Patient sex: M
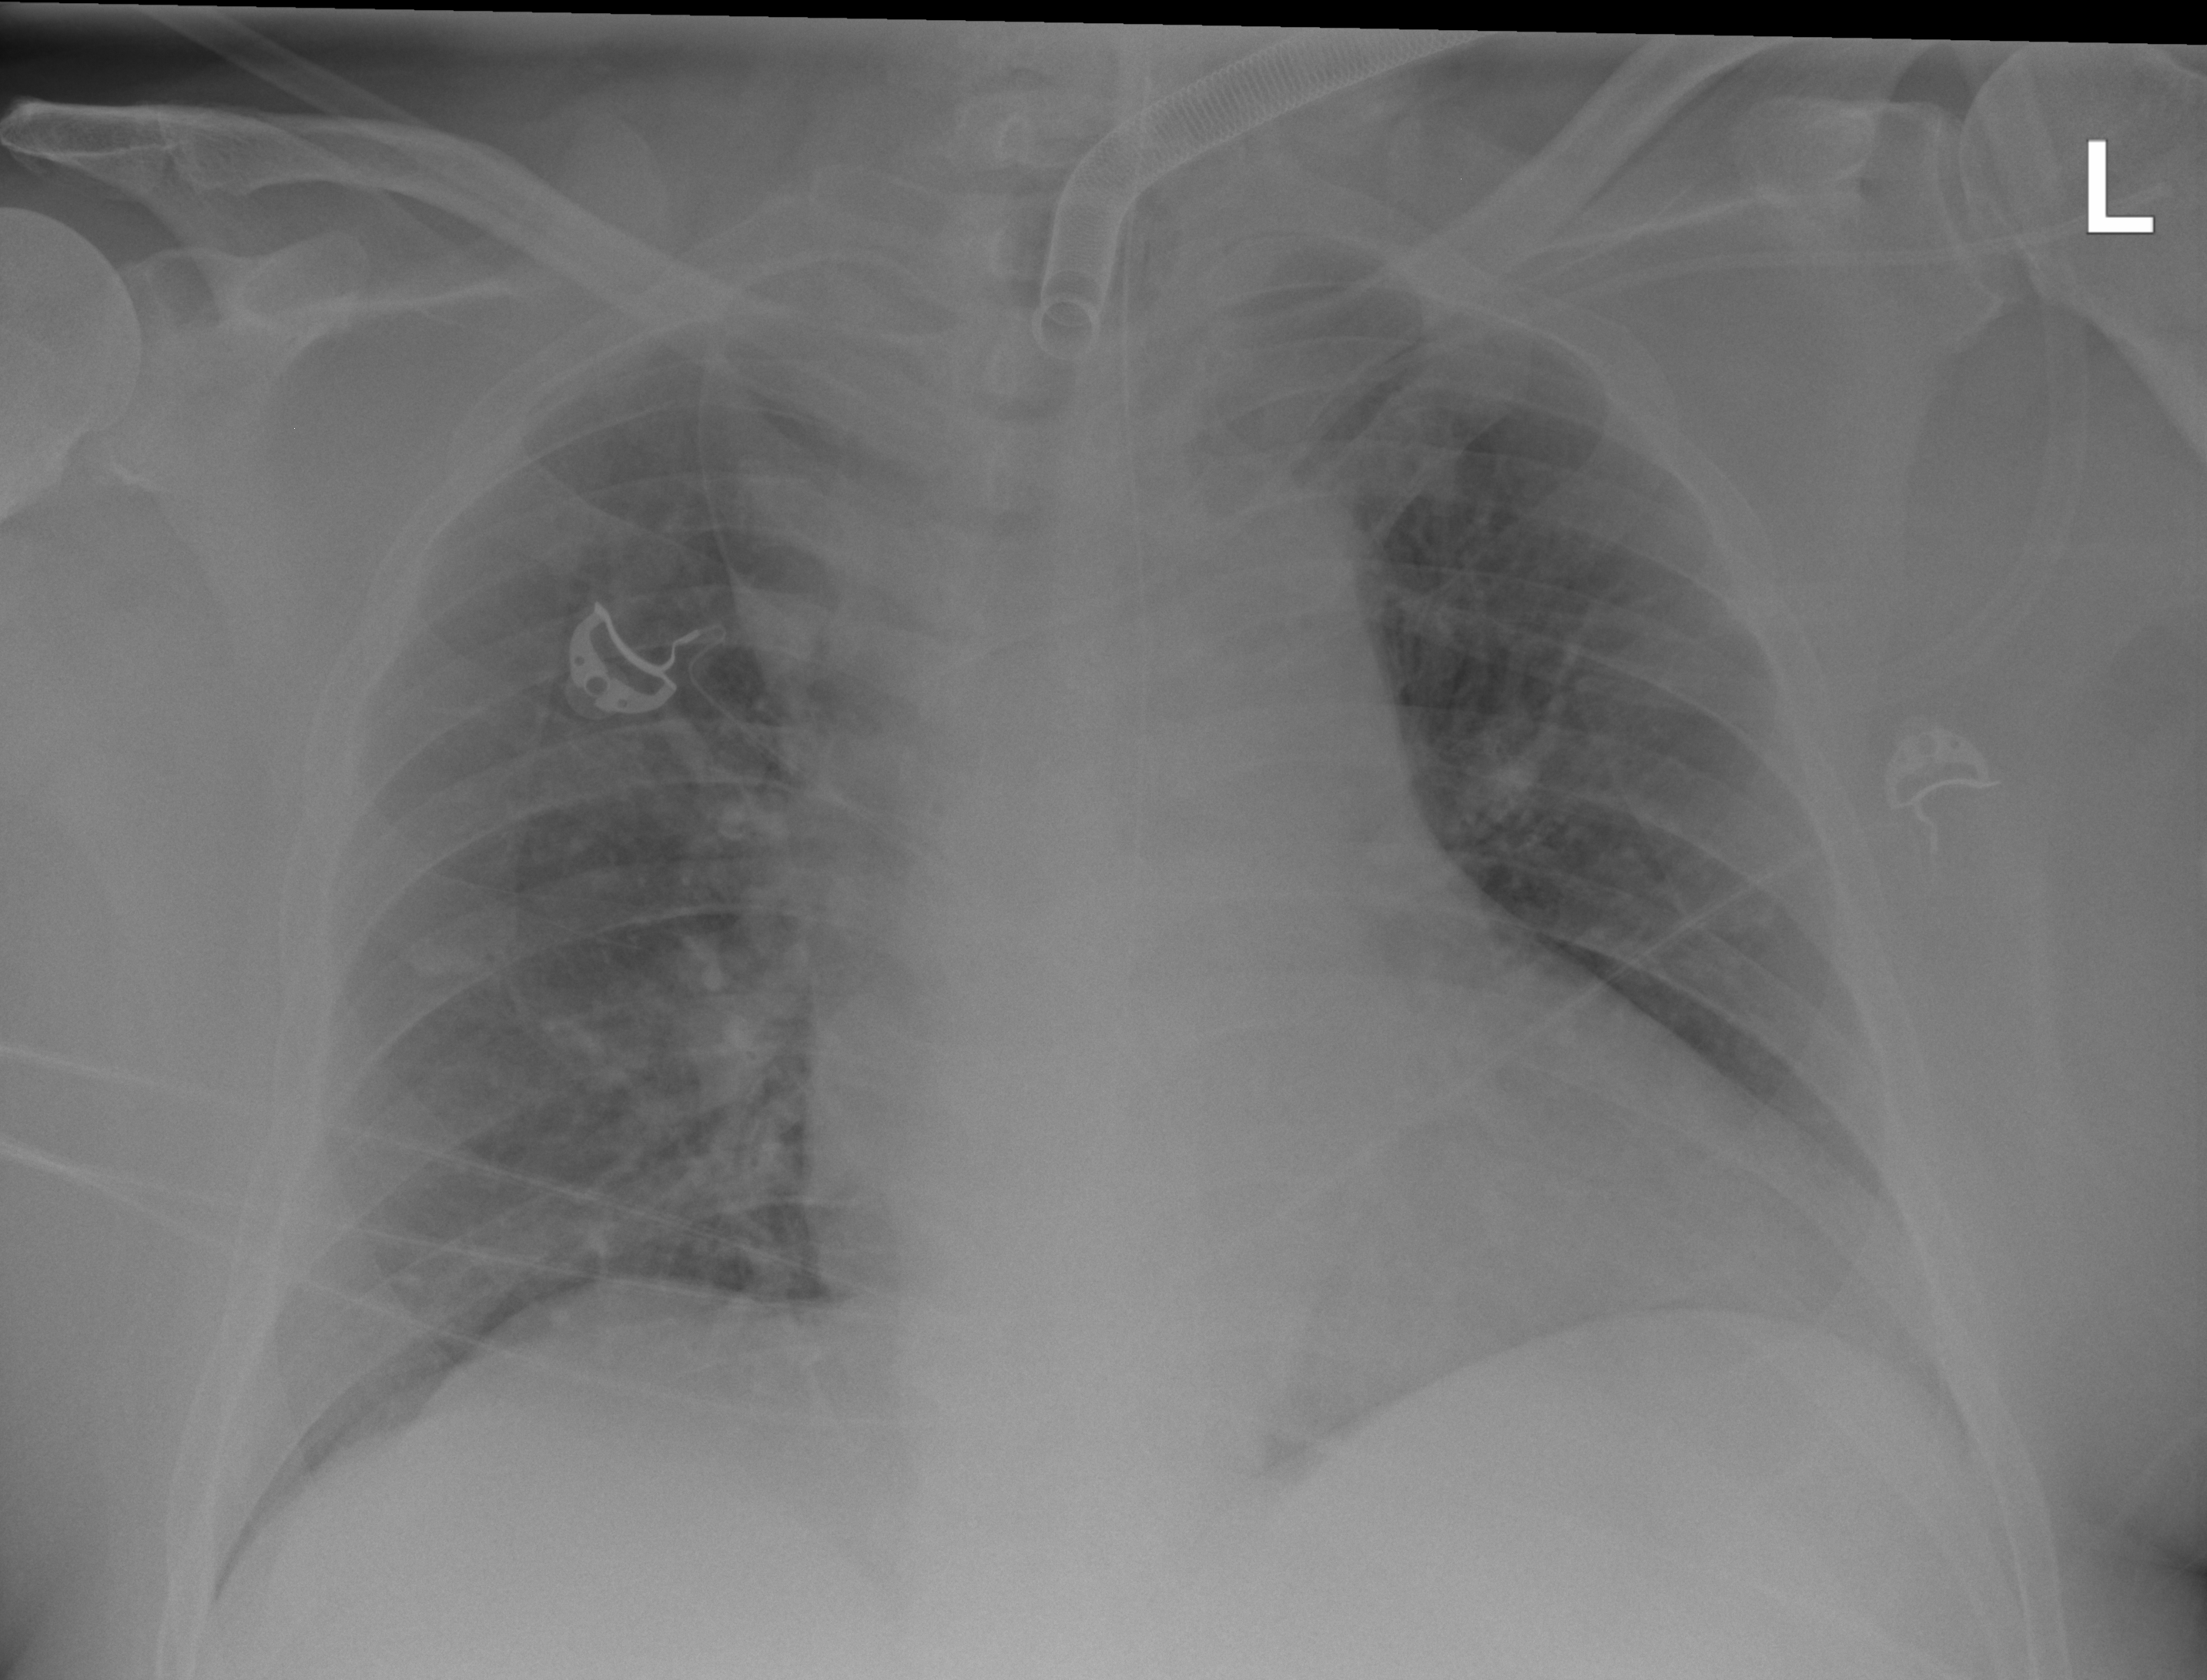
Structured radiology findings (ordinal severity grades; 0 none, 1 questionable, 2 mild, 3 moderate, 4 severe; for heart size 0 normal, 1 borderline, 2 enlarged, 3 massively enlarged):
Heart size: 2
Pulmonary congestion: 2
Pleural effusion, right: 0
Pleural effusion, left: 0
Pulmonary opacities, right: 1
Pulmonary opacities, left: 1
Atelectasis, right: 0
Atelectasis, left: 0